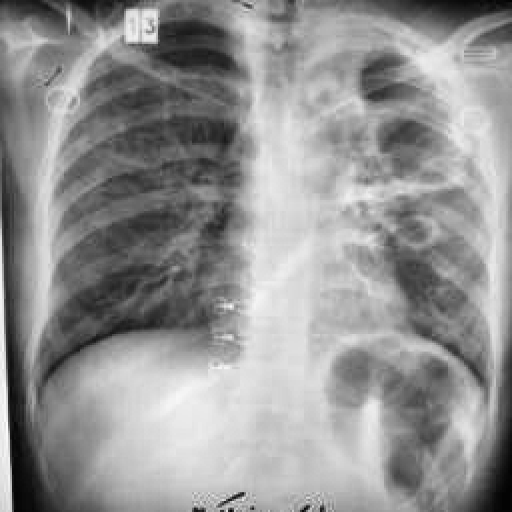
Finding: TUBERCULOSIS